Question: I have a database table like this:

I want to get distinct 'hostel_name' from table according to date.if the date is same then only distinct name is fetched but if date change then same hostel_name also fetched.just like uper image.
Thanks in advance.
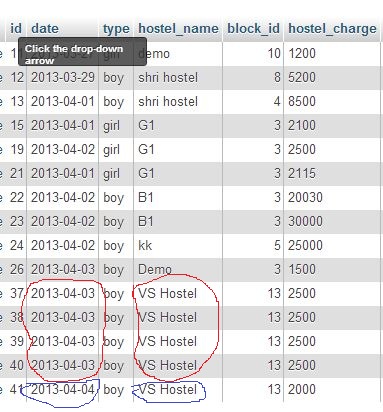
Answer: use 'group by' clause on 'hostel_name' and 'date'
'''
SELECT id,date,type,hostel_name,block_id,hostel_charge from <table_name> group by hostel_name,date
'''